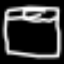
Label: bed